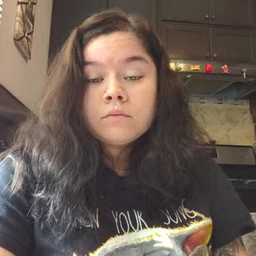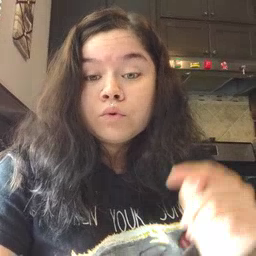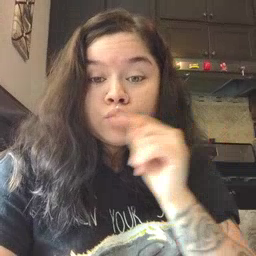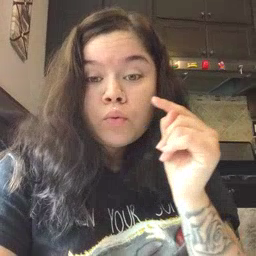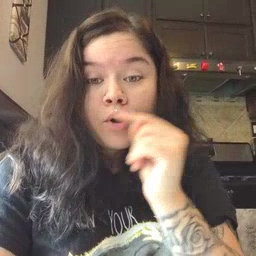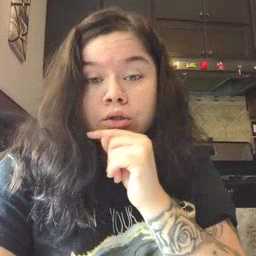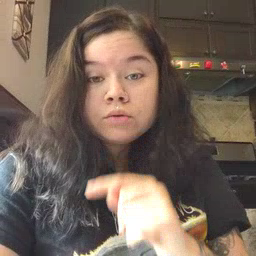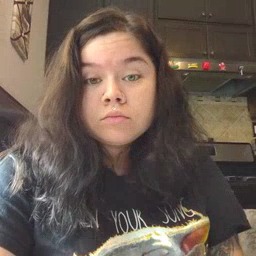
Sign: toothbrush